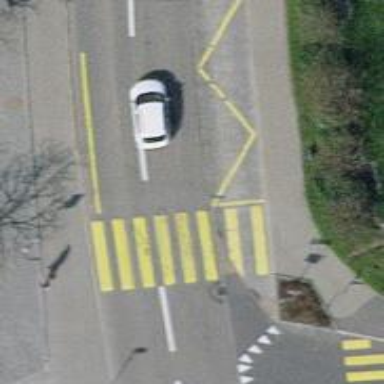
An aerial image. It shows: Uncontrolled zebra crossing on the road.